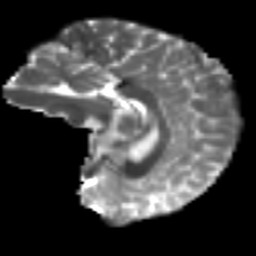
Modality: T2w
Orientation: sagittal
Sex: male
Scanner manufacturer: ge
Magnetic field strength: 3 T
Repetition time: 7 s
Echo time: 0.08 s